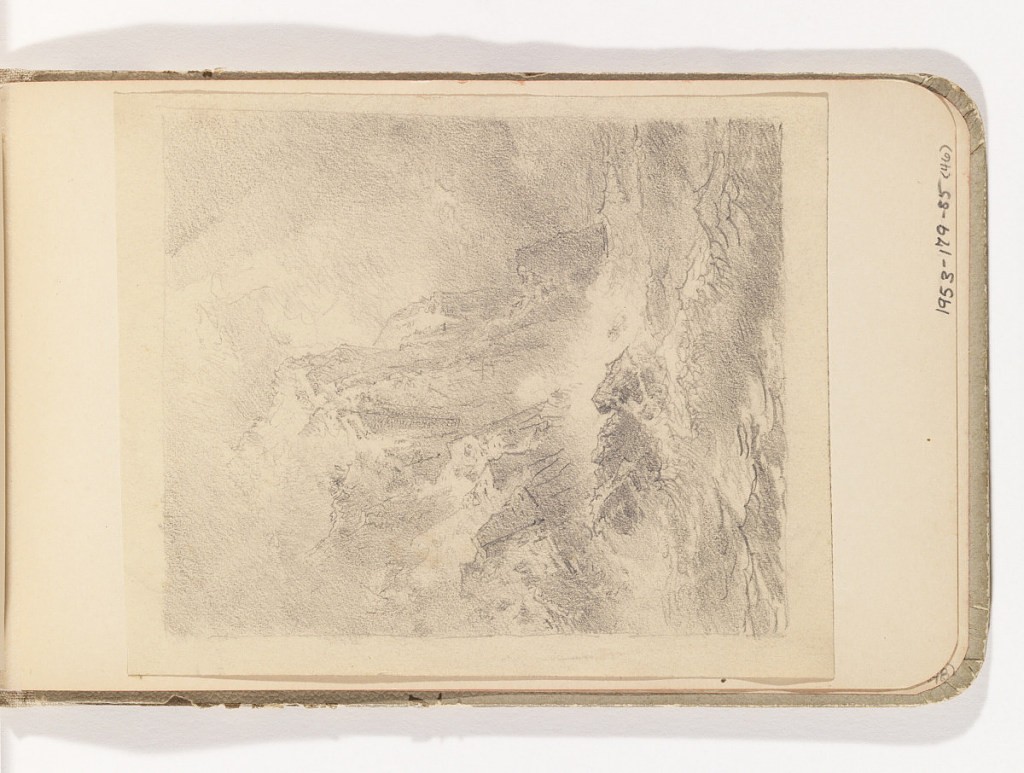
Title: Tall Cliffs and Storm-Churned Sea
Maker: William Trost Richards, American, 1833–1905
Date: late 19th century
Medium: Graphite on textured cream-colored paper, mounted
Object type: Album page
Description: Tall cliffs rise at left, waves crash against them below.